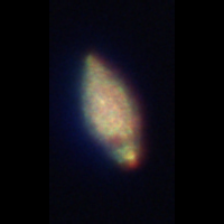
Taxon: Ciliates
Group: Other